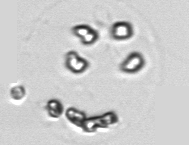
Label: Phaeocystis